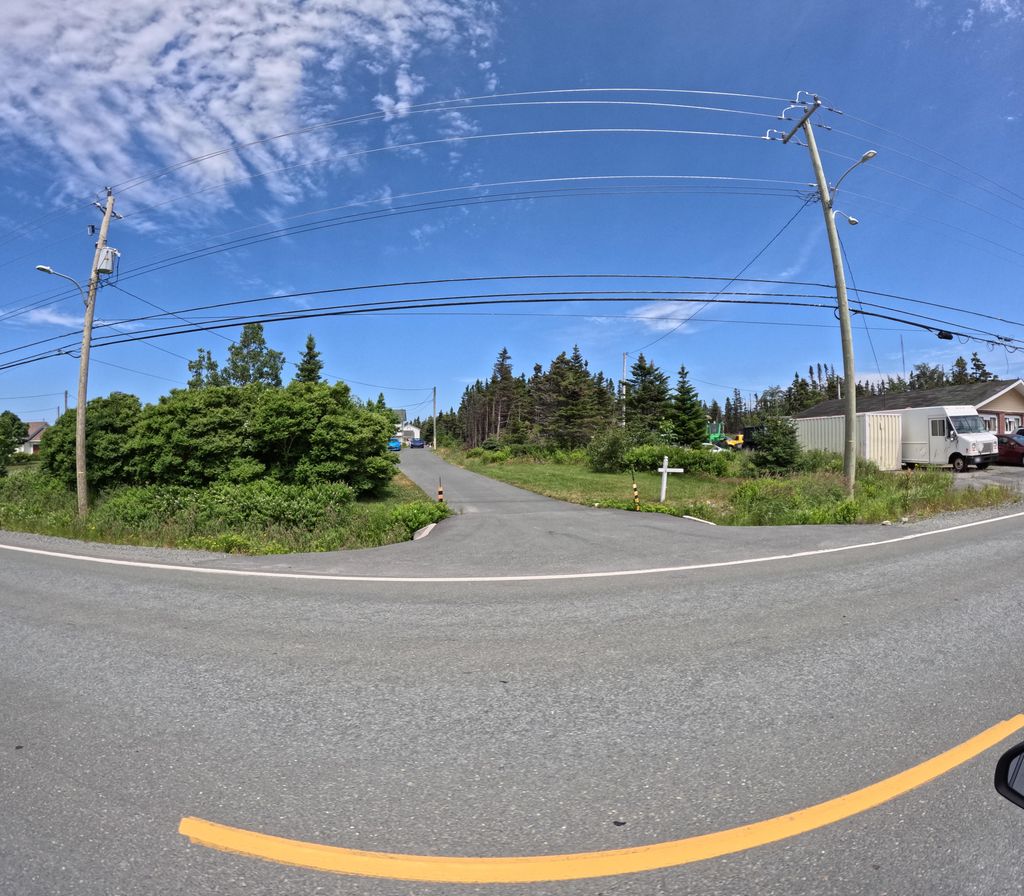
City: st_johns